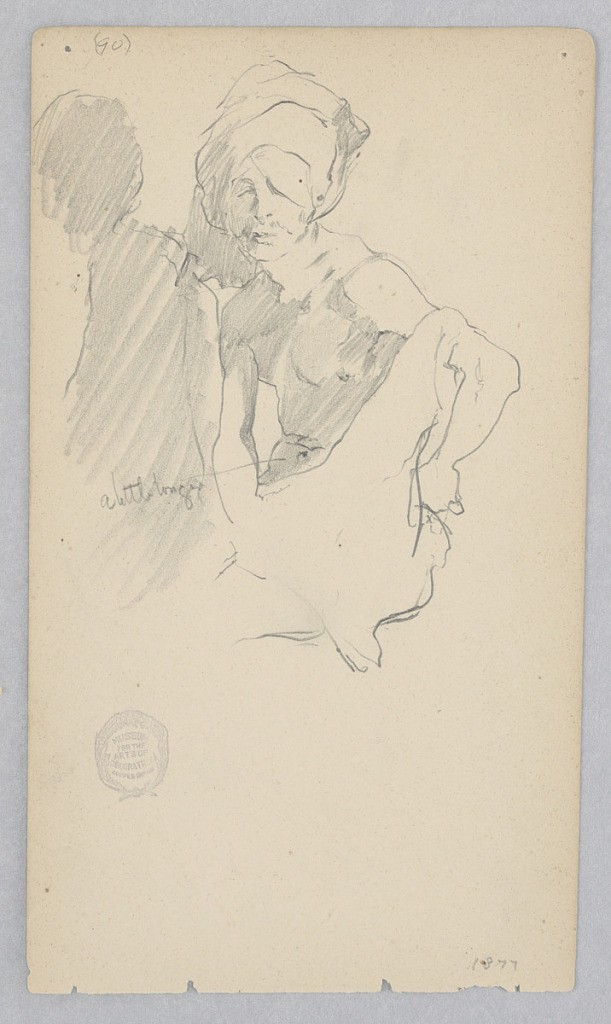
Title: Man
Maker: Robert Frederick Blum, American, 1857–1903
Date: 1877
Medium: Graphite on wove paper.
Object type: Drawing
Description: Sketch of a seated male figure wearing a turban.